Field crop: tomato
Growth stage: 1
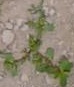
Species: portulaca